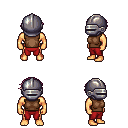
a pixel art fantasy rpg character, male body template, human, tanned skin, brown sleeveless shirt, red pants, white blonde short bangs hairstyle, metal helm, four views (front, back, left, right), 2x2 character sprite sheet, small pixel art, hard edges, no anti-aliasing